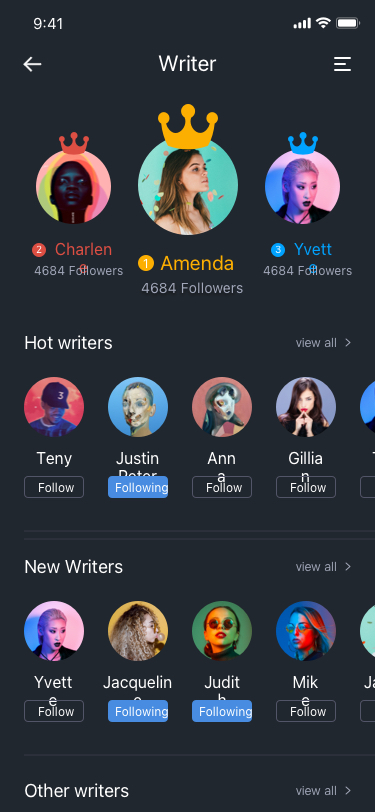
Text in this UI design:
Amenda
4684 Followers
1
Charlene
4684 Followers
2
Yvette
4684 Followers
3
New Writers
Yvette
Follow
Mike
Follow
Jackson
Follow
Jacqueline
Following
Judith
Following
view all
Other writers
view all
Hot writers
Teny
Follow
Anna
Follow
Gillian
Follow
Teny
Follow
Justin Peter
Following
view all
Writer